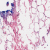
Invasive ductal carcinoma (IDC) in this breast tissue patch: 0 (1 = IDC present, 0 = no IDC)